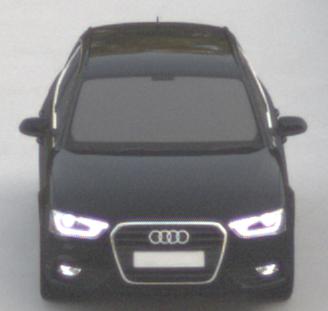
Make: Audi
Model: A4 Avant 1.8 TFSI
Detailed model: A4 (B8) Avant
Model produced from: 2012/02
Model produced until: 2015/04
Doors: 5
Color: black
Road condition: dry road
Daytime: sunrise or sunset
Contrast: low contrast